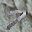
Label: 7